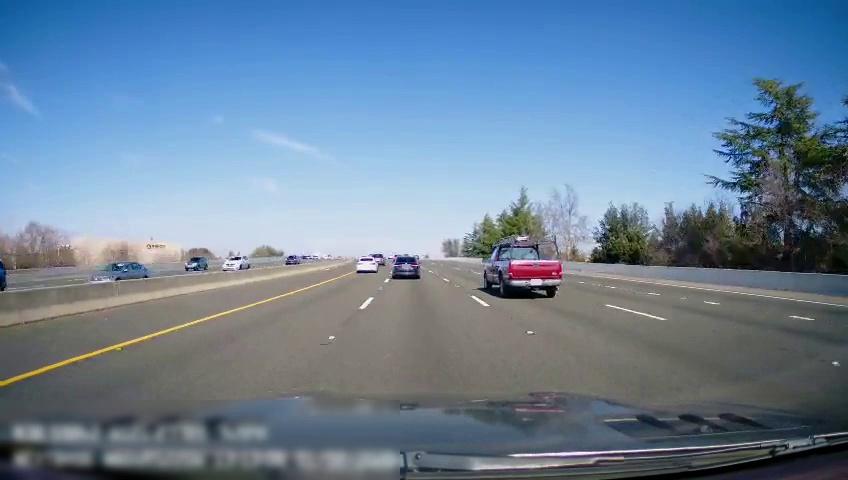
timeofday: Day
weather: Sunny
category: Drivable Space
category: Vehicles | SUV
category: Vehicles | Car
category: Vehicles | SUV
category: Vehicles | Car
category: Vehicles | Car
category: Drivable Space
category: Vehicles | Truck
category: Vehicles | SUV
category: Vehicles | Car
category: Vehicles | Car
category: Lanes | Opposite Lane
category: Lanes | Opposite Lane
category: Lanes | Alternate Lane
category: Lanes | Alternate Lane
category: Lanes | Alternate Lane
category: Lanes | Current Lane
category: Lanes | Current Lane
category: Lanes | Alternate Lane